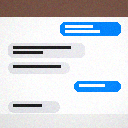
Screen state: on